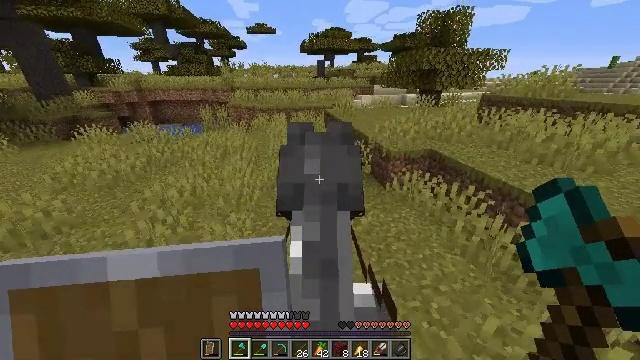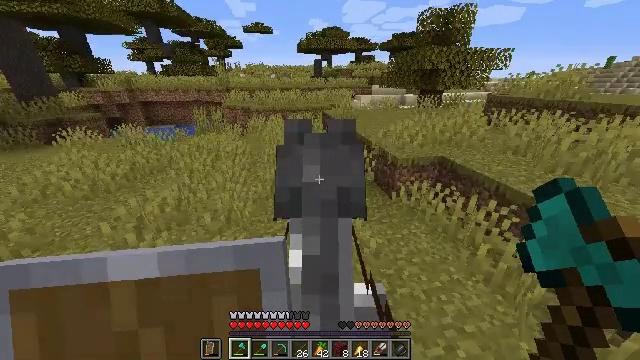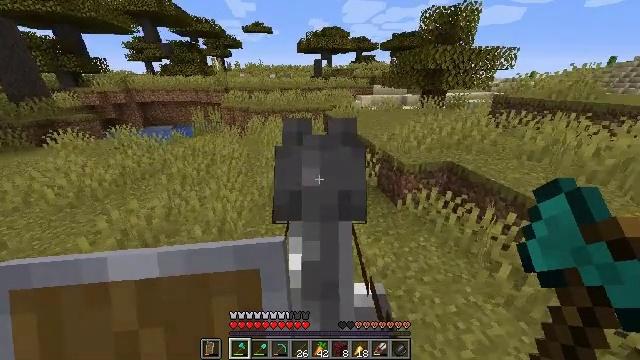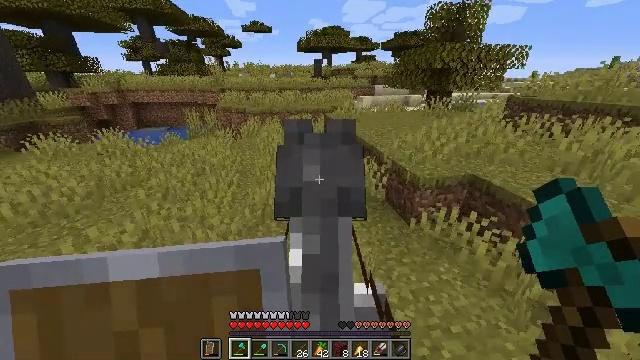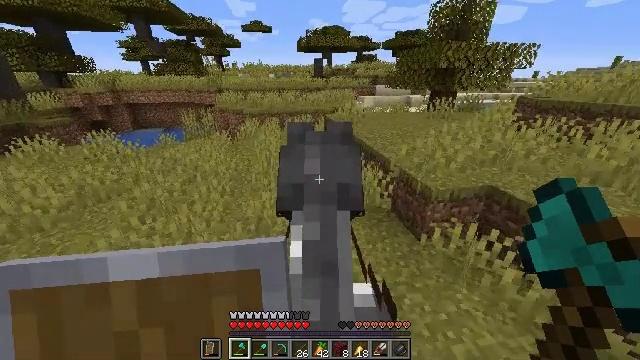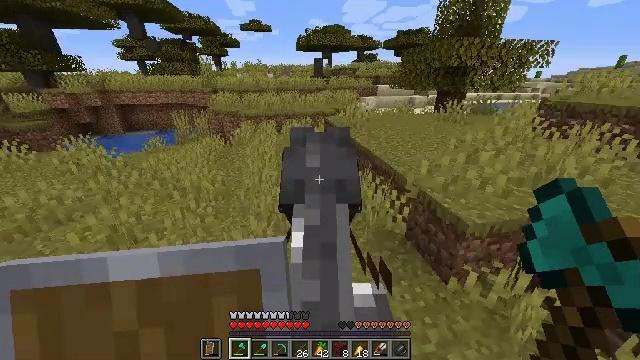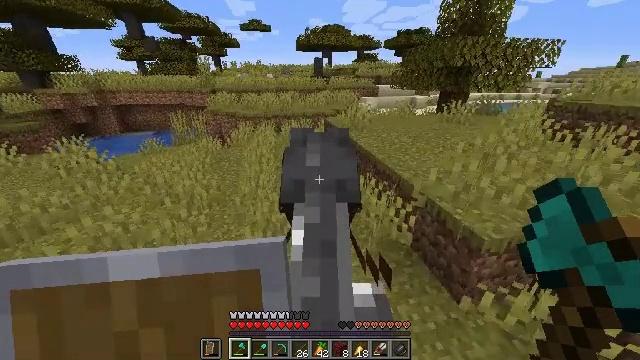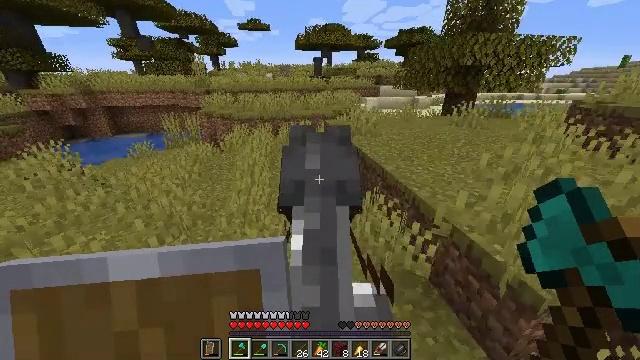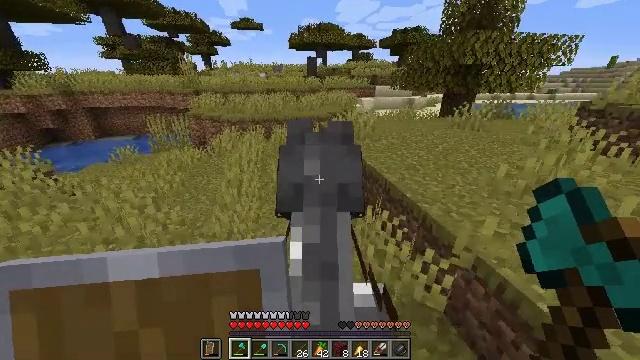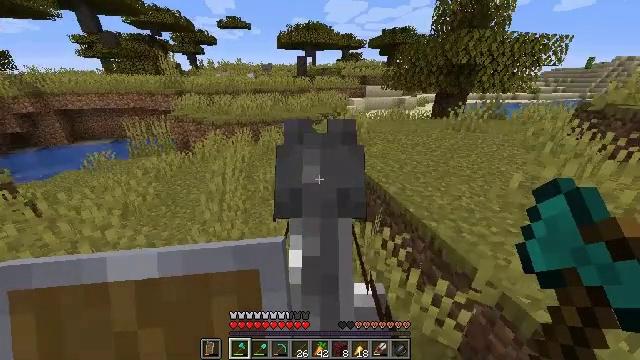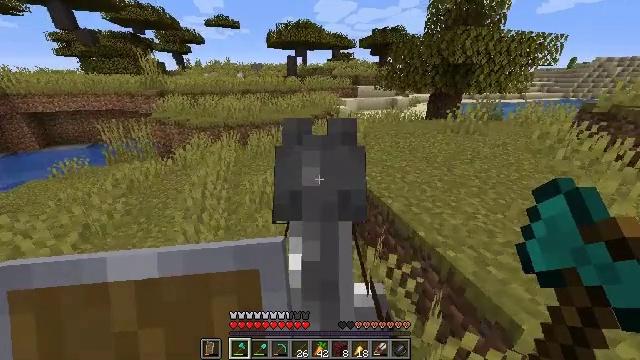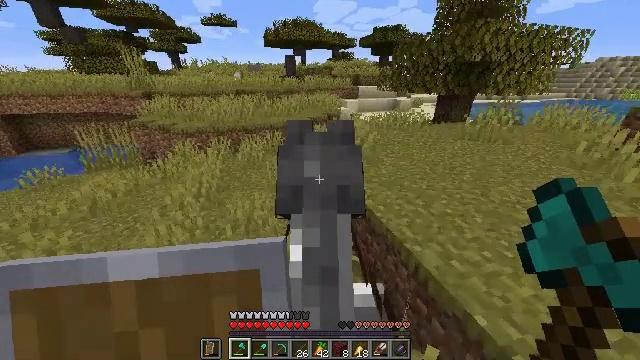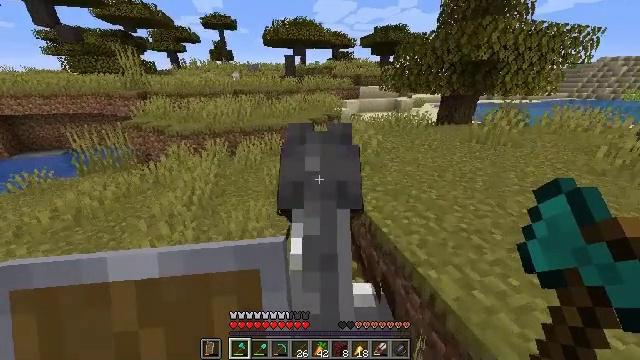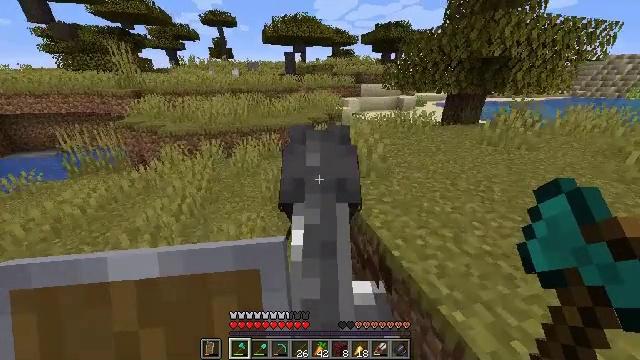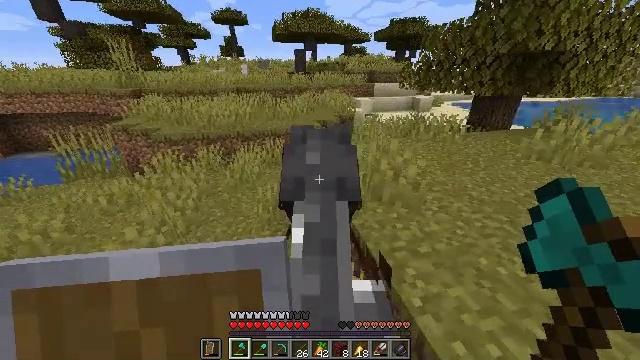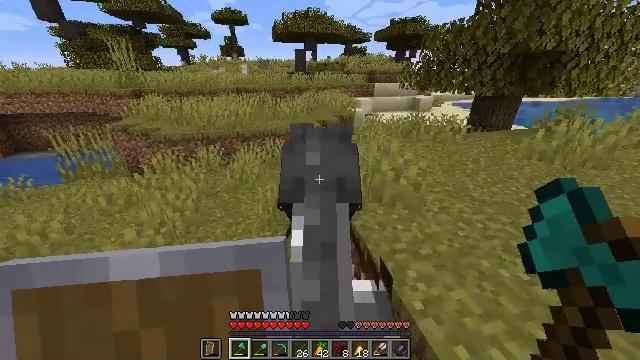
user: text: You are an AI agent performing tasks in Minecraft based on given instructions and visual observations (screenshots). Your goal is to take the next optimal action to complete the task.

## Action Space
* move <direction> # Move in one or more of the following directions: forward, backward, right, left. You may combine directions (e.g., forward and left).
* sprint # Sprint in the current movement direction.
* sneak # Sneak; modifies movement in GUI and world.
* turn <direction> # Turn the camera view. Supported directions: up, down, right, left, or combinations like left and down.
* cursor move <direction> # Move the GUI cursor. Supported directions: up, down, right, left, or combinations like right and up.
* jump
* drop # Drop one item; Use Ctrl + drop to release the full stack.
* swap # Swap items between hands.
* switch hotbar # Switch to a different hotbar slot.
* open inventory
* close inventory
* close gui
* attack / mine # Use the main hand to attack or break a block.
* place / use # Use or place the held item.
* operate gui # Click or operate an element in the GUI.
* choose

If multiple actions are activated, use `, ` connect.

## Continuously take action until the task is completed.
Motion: motion action
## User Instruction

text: Gather sand from the desert.
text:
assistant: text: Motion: move forward, sprint
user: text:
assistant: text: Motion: move forward, sprint
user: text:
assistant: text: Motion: move forward, sprint
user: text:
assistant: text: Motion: move forward, sprint
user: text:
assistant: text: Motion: move forward, sprint
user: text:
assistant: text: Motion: move forward, sprint
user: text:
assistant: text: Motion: move forward, sprint
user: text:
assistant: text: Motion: move forward, sprint, turn right
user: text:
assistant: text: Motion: move forward, sprint, turn right
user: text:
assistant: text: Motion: move forward, sprint
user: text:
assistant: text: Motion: move forward, sprint
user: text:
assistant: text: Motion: move forward, sprint
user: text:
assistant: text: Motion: move forward, sprint
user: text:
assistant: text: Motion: move forward, sprint, turn left
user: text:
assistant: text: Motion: move forward, sprint
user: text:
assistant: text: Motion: move forward, sprint
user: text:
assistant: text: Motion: move forward, sprint, turn left
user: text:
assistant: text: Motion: move forward, sprint, turn left and up
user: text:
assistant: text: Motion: move forward, sprint, turn left and up
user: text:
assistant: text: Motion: move forward, sprint
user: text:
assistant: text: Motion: move forward, sprint, turn up
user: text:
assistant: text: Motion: move forward, sprint, turn up
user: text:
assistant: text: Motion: move forward, sprint, turn left and up
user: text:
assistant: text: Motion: move forward, sprint, turn left and up
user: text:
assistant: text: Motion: move forward, sprint, turn left and up
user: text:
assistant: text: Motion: move forward, sprint, turn left
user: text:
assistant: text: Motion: move forward, sprint
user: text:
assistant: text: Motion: move forward, sprint, turn left
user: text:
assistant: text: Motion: move forward, sprint, turn left
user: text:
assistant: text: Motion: move forward, sprint, turn left